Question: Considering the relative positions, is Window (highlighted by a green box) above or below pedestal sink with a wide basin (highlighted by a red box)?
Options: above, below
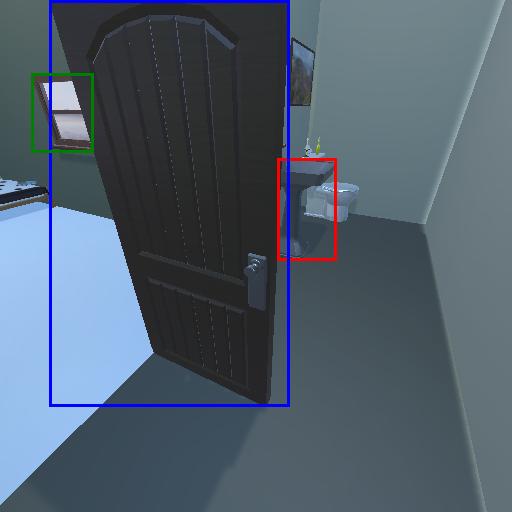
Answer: above